Interaction volume radius: 5 \u00c5
Interaction volume height: 10 \u00c5
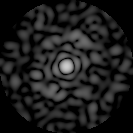
Disorder parameter: 0.8762